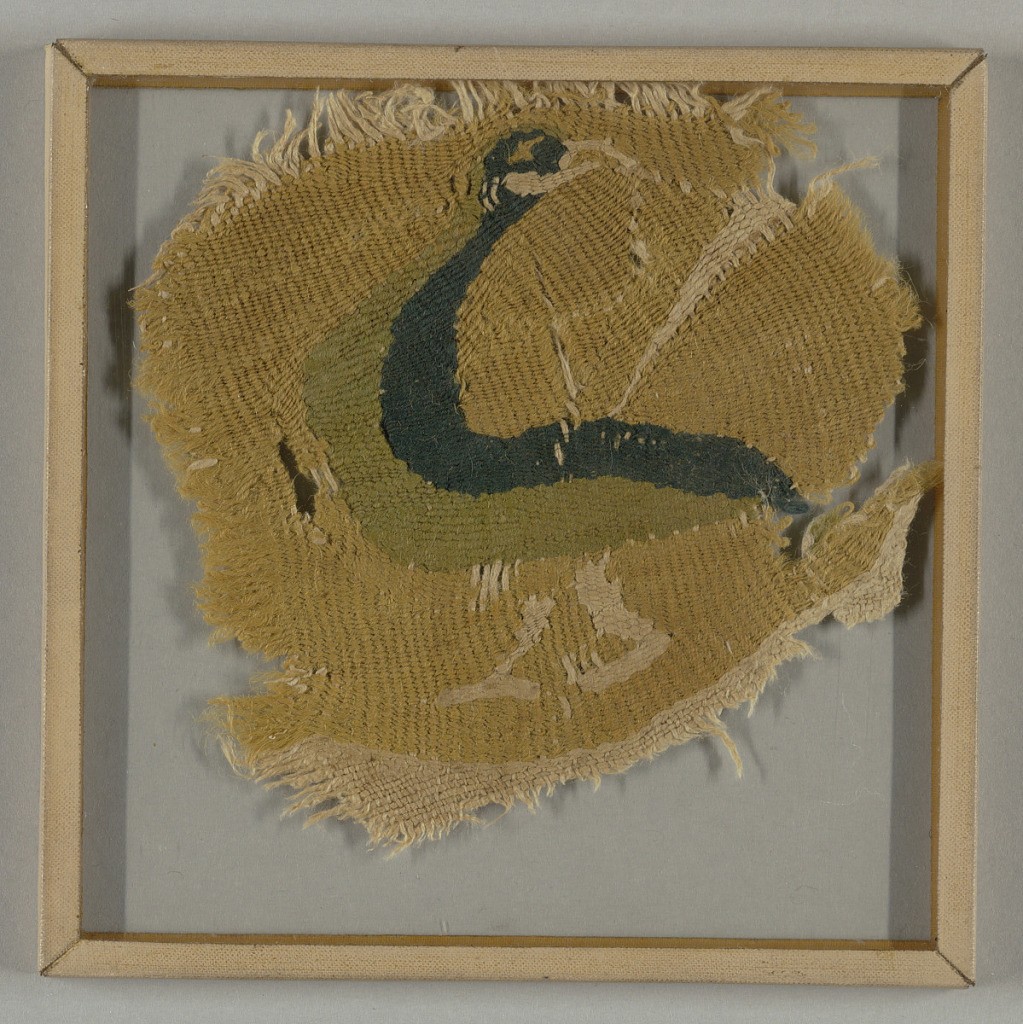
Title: Roundel
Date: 868–904
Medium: wool, linen Technique: tapestry weave
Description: Roundel with a golden yellow ground filled by walking bird with back-turned head; in blue-green, yellow-green wools and undyed linen on linen warps. Remains of cloth ground at bottom. Warps paired in tapestry weave.